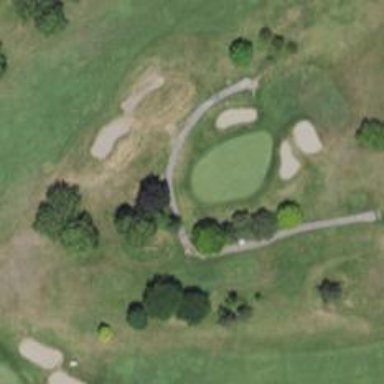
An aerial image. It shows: Path designated for golf carts.